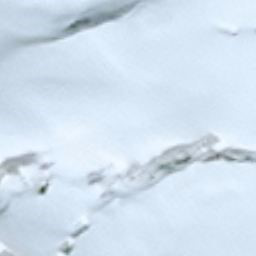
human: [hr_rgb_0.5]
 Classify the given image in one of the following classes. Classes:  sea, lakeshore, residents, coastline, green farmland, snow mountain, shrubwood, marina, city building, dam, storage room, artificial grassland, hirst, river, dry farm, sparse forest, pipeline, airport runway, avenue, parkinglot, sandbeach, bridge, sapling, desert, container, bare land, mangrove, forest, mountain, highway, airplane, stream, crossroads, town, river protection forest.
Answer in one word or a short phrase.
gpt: snow mountain